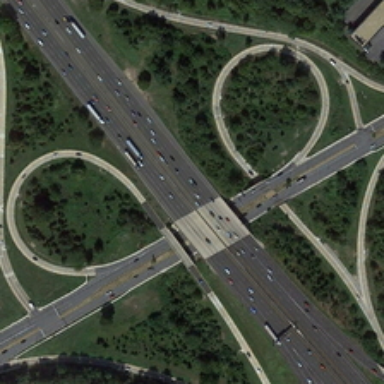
The house is surrounded by many green trees and roads .